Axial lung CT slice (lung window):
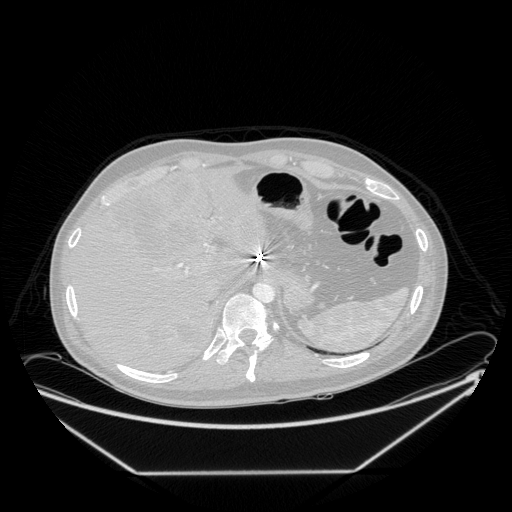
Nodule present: no